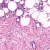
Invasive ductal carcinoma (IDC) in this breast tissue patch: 0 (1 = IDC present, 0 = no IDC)